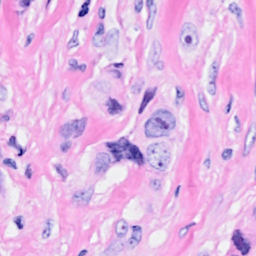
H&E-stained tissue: Breast